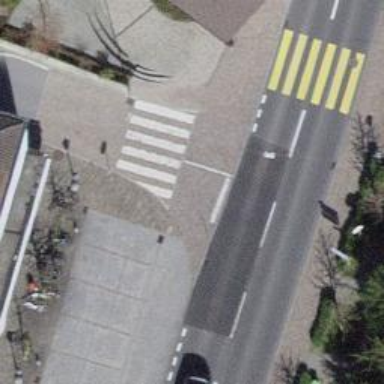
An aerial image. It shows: Uncontrolled zebra crossing with white markings on the road.